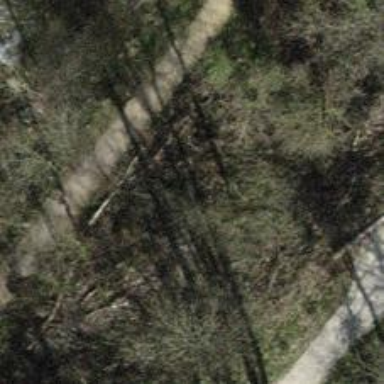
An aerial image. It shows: Brown bench.